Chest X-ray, AP view. Patient: 42 years old, sex M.
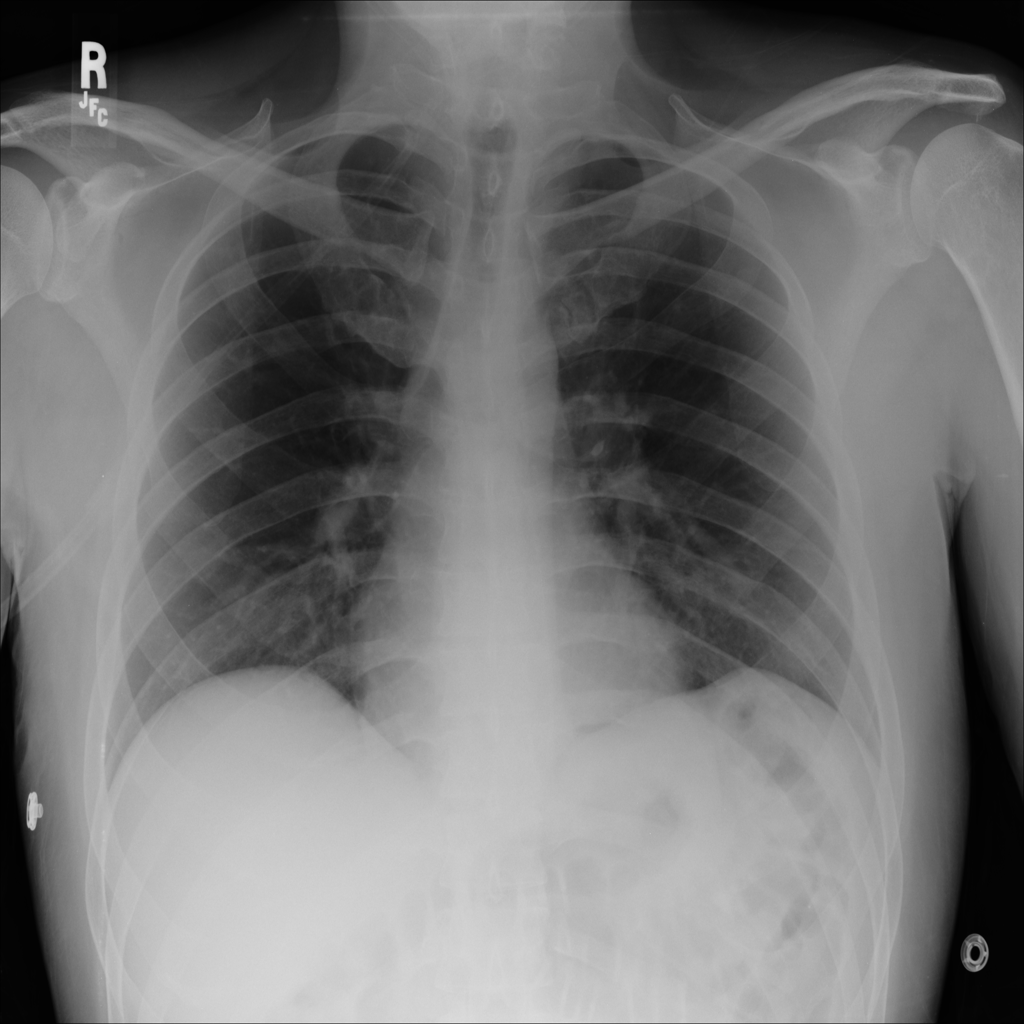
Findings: No Finding